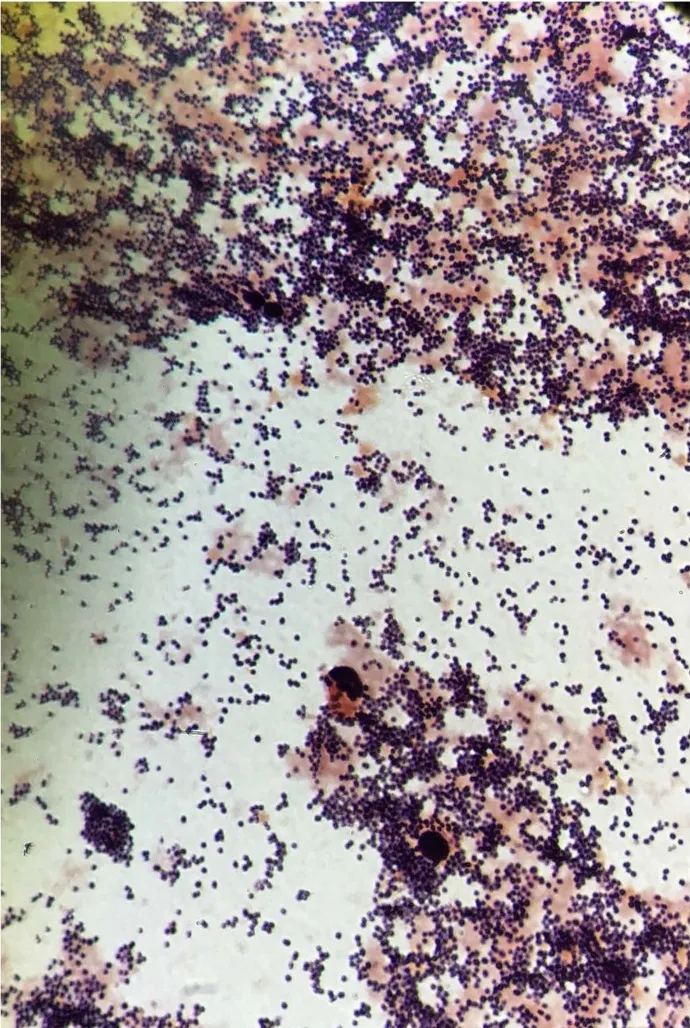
Acinetobacter staining gram-positive from a positive blood culture (x 1, 000).
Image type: pathology (gram)